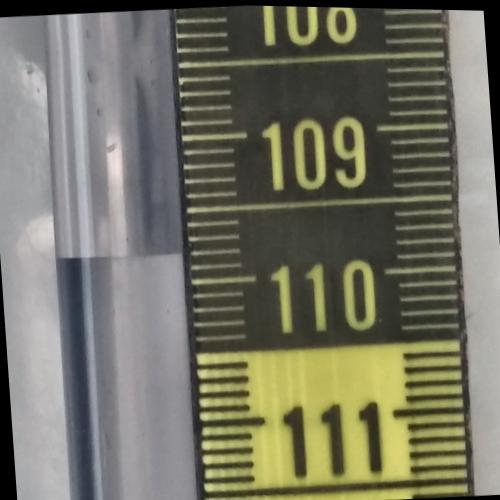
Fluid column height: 109.8 cm